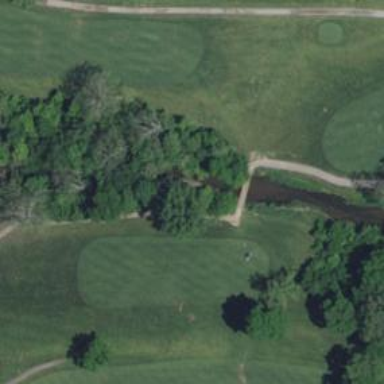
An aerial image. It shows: Service road on bridge designed for golf cartpath.